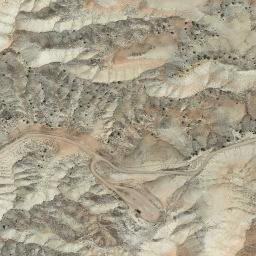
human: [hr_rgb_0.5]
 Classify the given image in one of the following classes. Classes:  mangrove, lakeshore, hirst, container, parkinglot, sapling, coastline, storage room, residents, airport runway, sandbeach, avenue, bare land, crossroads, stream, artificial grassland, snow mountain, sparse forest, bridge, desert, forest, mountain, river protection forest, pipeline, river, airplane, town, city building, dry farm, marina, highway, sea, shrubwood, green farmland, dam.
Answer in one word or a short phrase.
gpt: mountain